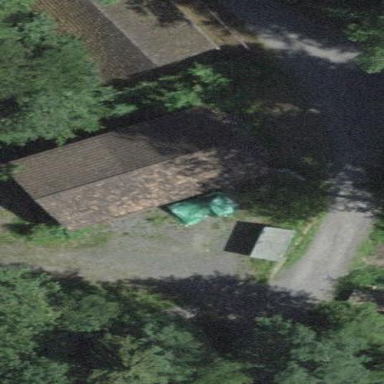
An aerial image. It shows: Shed.